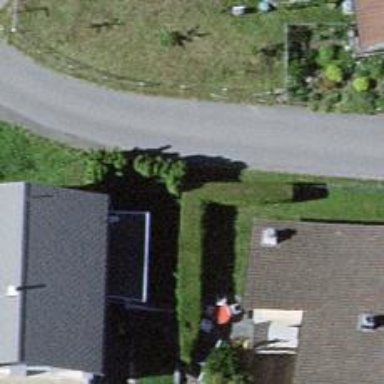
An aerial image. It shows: Hedge acting as barrier.